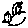
Label: bird